Field crop: tomato
Growth stage: 1
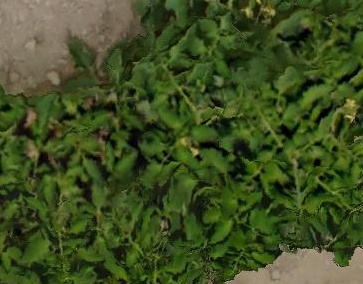
Species: tomato